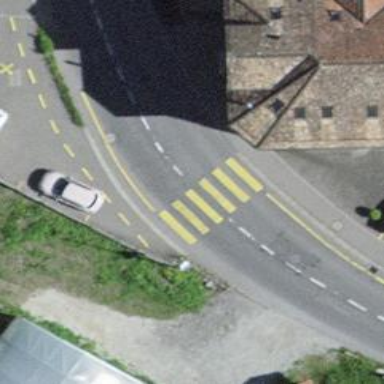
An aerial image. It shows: Zebra crossing on the road.